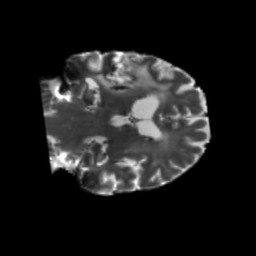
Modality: T2w
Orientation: coronal
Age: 75
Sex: male
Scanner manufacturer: siemens
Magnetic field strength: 3 T
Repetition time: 5.25 s
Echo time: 0.08 s